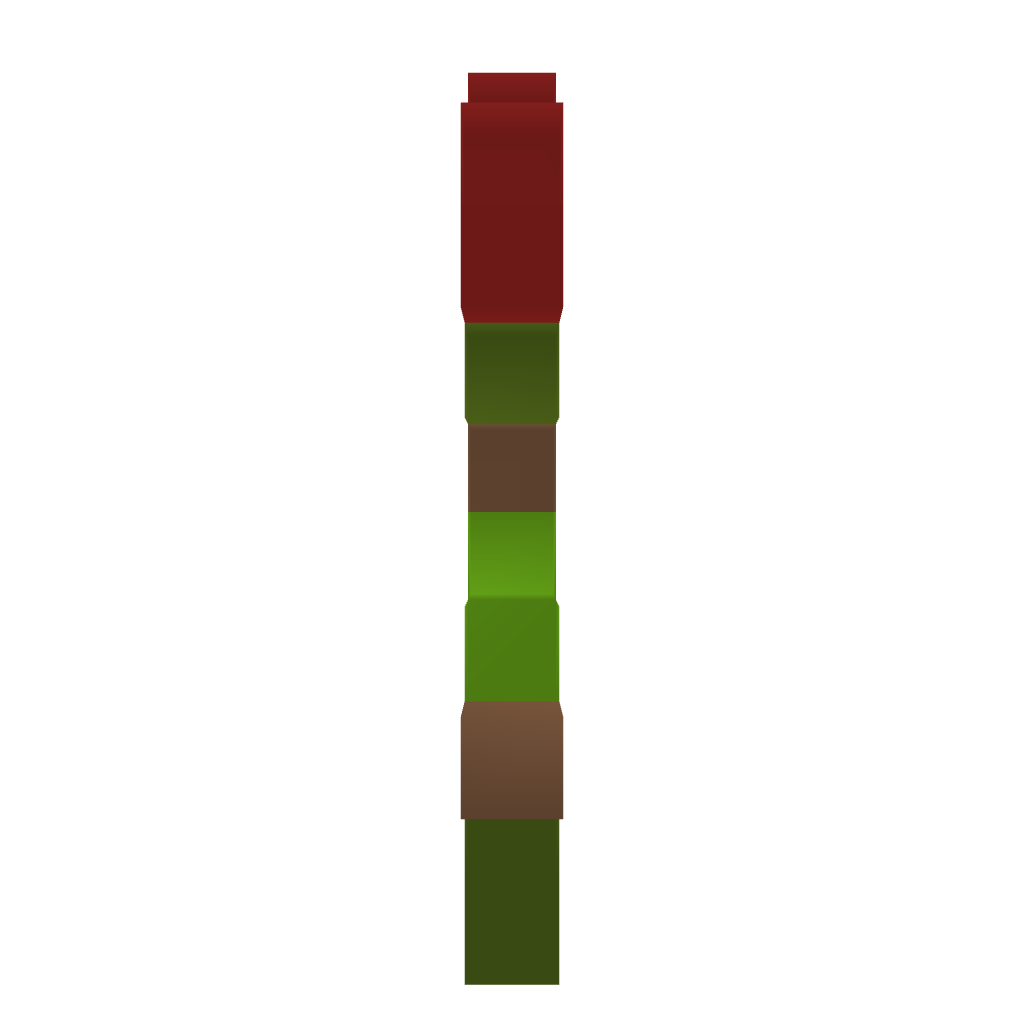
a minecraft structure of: Giant Rose